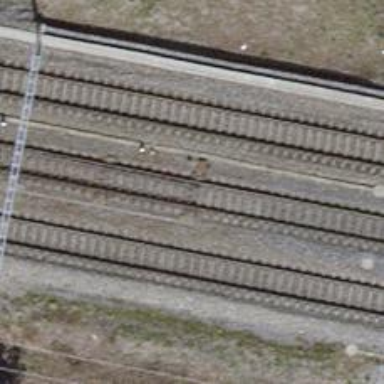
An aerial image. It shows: Railway switch.